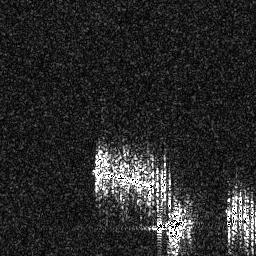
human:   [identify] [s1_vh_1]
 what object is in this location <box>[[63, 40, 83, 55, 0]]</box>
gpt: <ref>1 large ship at the right</ref>